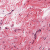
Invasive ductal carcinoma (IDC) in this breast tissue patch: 0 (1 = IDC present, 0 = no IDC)